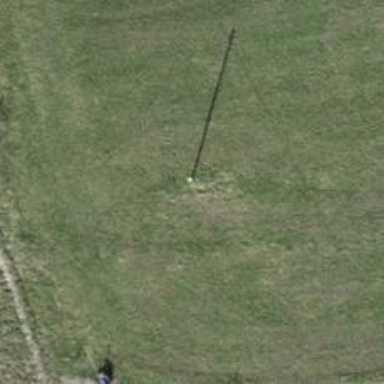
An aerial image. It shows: Minor power line.